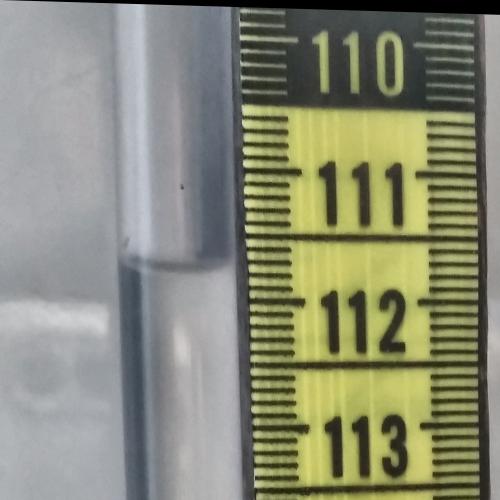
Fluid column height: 111.7 cm